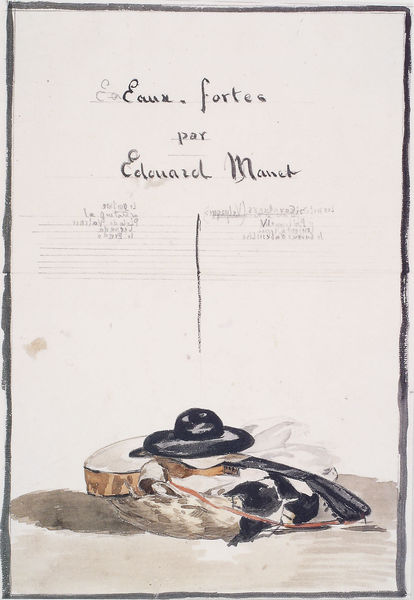
Titel: Hut und Gitarre
Künstler: Édouard Manet
Institution: New York, Public Library
Schlagwörter: aquarell, braun, frankreich, hut, schwarz, zeichnung, rot, band, rahmen, instrument, gitarre, musik, musiker, schrift, noten, linien, französisch, manet, laviert, tusche, buch, illustration, text, titelblatt, namen, deckblatt, edouard, fortes, eaux